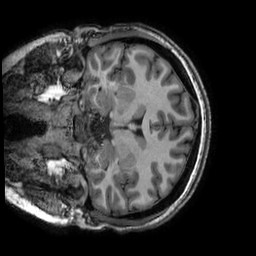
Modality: T1w
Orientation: coronal
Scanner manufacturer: ge
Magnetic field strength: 3 T
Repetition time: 0.008784 s
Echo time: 0.003804 s